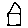
Label: house